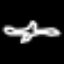
Label: airplane